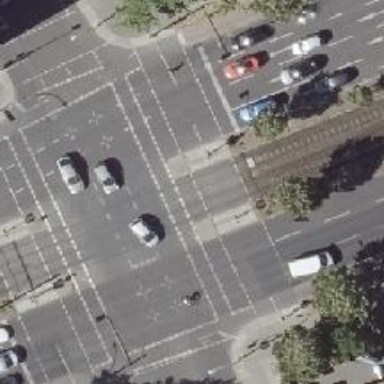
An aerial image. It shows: Footway located on traffic island.